Question: I've found a couple topics similar to this*, but none feature an answer that is working for me currently.
I've set up my local rails server using /etc/hosts to run at "<URL>" and have added the following entries to my Google redirect URI's list:
'''
zen.example.com
zen.example.com/users/auth/google_oauth2/callback
*.example.com/*
'''
(This is using devise + omniauth and the google oauth2 strategy). Now that I've done this I follow my oauth link that takes me here:
'''
https://accounts.google.com/o/oauth2/auth?response_type=code&client_id=596705606035.apps.googleusercontent.com&redirect_uri=http%3A%2F%2Fzen.example.com%2Fusers%2Fauth%2Fgoogle_oauth2%2Fcallback&state=ba07e128aea49aeb2443711336d5af6cc711a341f609a48a&scope=https%3A%2F%2Fwww.googleapis.com%2Fauth%2Fuserinfo.email+https%3A%2F%2Fwww.googleapis.com%2Fauth%2Fcalendar&access_type=offline&approval_prompt=force
'''
I end up with the following error from Google:
'''
Error: redirect_uri_mismatch
The redirect URI in the request: http://zen.example.com/users/auth/google_oauth2/callback did not match a registered redirect URI
'''

Reference:
* <URL>
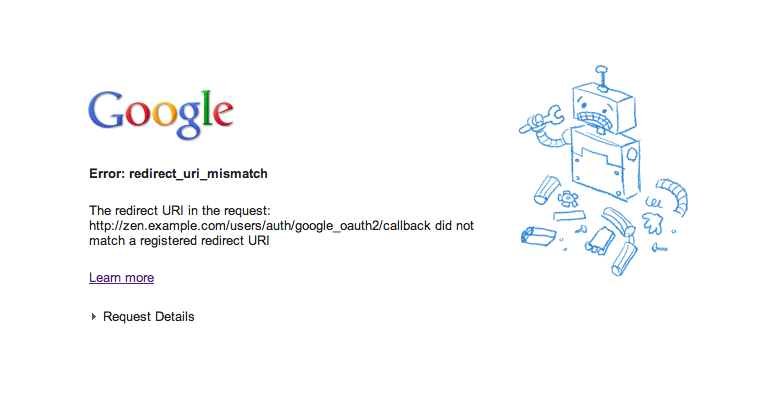
Answer: Ended up solving this by:
1) Creating a new client key using the google console.
2) Ensuring it was using http not https